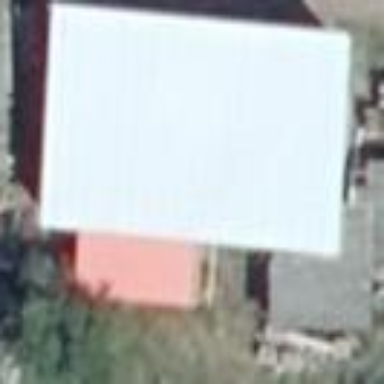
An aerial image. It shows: Flat roof building with grey roof.